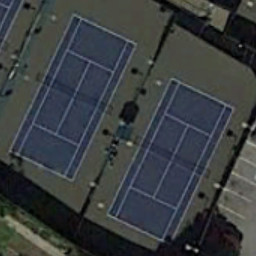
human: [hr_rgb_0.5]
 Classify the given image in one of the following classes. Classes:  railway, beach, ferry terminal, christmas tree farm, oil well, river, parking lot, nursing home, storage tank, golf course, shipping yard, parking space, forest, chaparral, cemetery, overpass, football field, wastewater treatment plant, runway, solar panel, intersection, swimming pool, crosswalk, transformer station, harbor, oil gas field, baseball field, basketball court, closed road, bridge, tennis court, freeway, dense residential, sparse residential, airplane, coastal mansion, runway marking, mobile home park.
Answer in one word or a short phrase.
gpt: tennis court